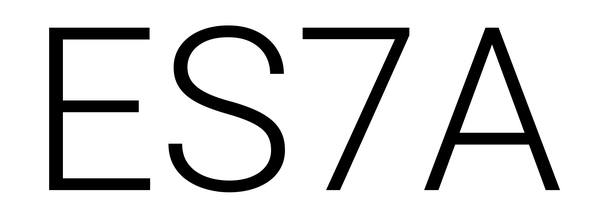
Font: Roboto_Light